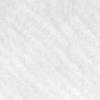
Label: no_change